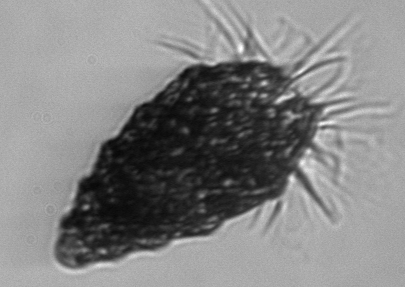
Label: Laboea_strobila